Question: I am building a mobile messaging application,
I want to create a chat group where the user selects the members using a checkbox then save the identifiers of the selected users in a list which will be saved in the Firebase database,
The problem that my application crash when I want to save the users to the database
My logcat:
> com.google.firebase.database.DatabaseException: Expected a List while deserializing, but got a class java.lang.String
Code:
'''
private void CreateNewGroup(final String groupName) {
groupNameRef = FirebaseDatabase.getInstance().getReference().child("Groups");
DatabaseReference push = groupNameRef.push();
String push_id = push.getKey();
assert push_id != null;
DatabaseReference ref = FirebaseDatabase.getInstance().getReference("Groups").child(push_id);
Map<String, String> hasMap = new HashMap<>();
hasMap.put("groupName", groupName);
hasMap.put("Admin", firebaseUser.getUid());
hasMap.put("members", "");
ref.setValue(hasMap).addOnCompleteListener(new OnCompleteListener<Void>() {
@Override
public void onComplete(@NonNull Task<Void> task) {
Toast.makeText(SelectGroupActivity.this, "Saved" + groupName, Toast.LENGTH_SHORT).show();
}
});
DatabaseReference ref2 = FirebaseDatabase.getInstance().getReference("Groups" + "/" +
push_id + "/" + "members");
SharedPreferences myPref2 = SelectGroupActivity.this.getSharedPreferences("data2", Context.MODE_PRIVATE);
Set<String> set1 = myPref2.getStringSet("key2", null);
assert set1 != null;
ArrayList<String> namesList = new ArrayList<>(set1);
ref2.setValue(namesList).addOnCompleteListener(new OnCompleteListener<Void>() {
@Override
public void onComplete(@NonNull Task<Void> task)
{
if(task.isSuccessful())
{
Toast.makeText(SelectGroupActivity.this, "Success", Toast.LENGTH_SHORT).show();
}
}
});
}
'''
And my Model class
'''
import java.util.List;
public class Groups
{
private String groupName;
private List<String> members;
private String Admin;
public Groups() {}
public Groups(String groupName, List<String> members, String Admin) {
this.groupName = groupName;
this.members = members;
this.Admin = Admin;
}
public String getGroupName() {
return groupName;
}
public void setGroupName(String groupName) {
this.groupName = groupName;
}
public List<String> getMembers() {
return members;
}
public void setMembers(List<String> members) {
this.members = members;
}
public String getAdmin() {
return Admin;
}
public void setAdmin(String admin) {
Admin = admin;
}
}
'''
Database:

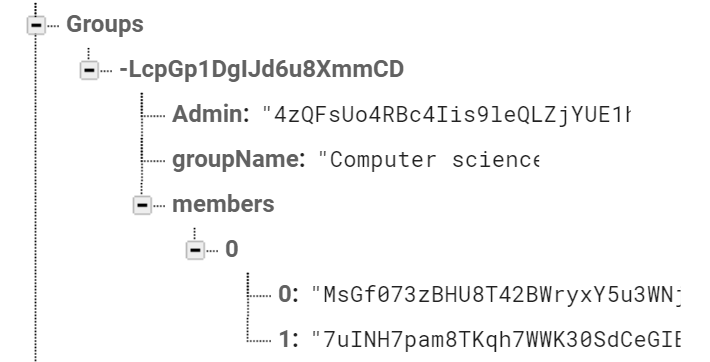
Answer: You can't store arrays in firebase. It's either you restructure your database or you store members in string form like 'MemberA, MemberB, MemberC' or their id's respectively. So you can do set the members value like below.
'''
ArrayList<String> namesList = new ArrayList<>(set1);
String strNameList = "";
for (int i = -; i < namesList.size(); i++) {
strNameList += namesList[i] + ",";
}
ref2.setValue(strNameList);
'''
Or you can restructure your db. I personally recommend this.
'''
groups
groupA
admin
members
groupA
0: "Alpha"
1: "Bravo"
'''
So if you want to know the members of groupA then you can do this.
'''
// considering that you have the group name value
// Ex. groupA
database.child("members").child("groupA"). addValueEventListener(...)
'''
You can check documentation <URL> on how to structure your data